Question: Ember.js uses script tags for databinding within the DOM, and owl-carousel picks up on the script tags and adding them as elements within the slider. Is there a way to ignore those script tags. ie:

'''
<div id="slider-nav">
{{#each playlist.videos}}
{{series-slider title=title series=series featured=featured img=thumbnail_image vid_id=youtube_video_id description=description background=hero_image}}
{{/each}}
</div>
'''
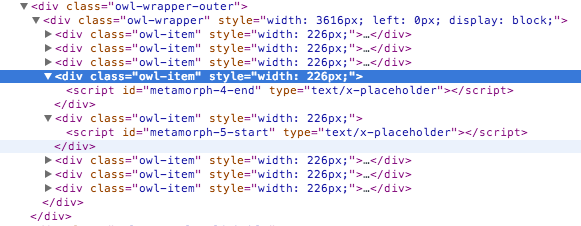
Answer: There is an option in owl-carousel2 - "nestedItemSelector". This can be used to tell owl-carousel which item it should identify as child items & ignore others.
'''
/* Thumb Slider Starts*/
$('.fivecolumn.owl-carousel').owlCarousel({
loop:false,
margin:20,
responsiveClass:true,
nestedItemSelector: 'listItem',
responsive:{
0:{
items:1,
nav:true
},
380:{
items:2,
nav:false
},
600:{
items:3,
nav:false
},
1000:{
items:5,
nav:true,
loop:false
}
}
})
'''